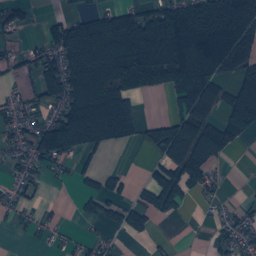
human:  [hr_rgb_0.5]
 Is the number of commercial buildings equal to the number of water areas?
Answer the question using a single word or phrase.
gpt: no

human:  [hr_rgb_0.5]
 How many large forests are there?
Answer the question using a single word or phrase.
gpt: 111

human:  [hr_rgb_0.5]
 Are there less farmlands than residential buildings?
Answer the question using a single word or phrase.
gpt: yes

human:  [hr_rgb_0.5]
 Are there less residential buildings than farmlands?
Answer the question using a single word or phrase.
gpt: no

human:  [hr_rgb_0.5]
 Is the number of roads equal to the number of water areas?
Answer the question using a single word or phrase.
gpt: no

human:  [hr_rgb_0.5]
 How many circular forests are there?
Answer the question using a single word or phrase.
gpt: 0

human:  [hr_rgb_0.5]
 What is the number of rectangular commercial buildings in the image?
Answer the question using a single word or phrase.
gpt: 3

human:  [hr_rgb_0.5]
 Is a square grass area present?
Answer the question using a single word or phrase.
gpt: no

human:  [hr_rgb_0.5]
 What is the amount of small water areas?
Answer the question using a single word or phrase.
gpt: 7

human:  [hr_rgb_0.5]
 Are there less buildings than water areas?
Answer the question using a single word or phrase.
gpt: no

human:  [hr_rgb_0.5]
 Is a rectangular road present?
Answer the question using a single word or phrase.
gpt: yes

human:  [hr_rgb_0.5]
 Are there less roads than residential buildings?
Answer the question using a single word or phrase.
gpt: yes

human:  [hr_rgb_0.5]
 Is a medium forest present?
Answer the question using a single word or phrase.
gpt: yes

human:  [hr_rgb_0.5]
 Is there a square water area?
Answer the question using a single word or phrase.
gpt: yes

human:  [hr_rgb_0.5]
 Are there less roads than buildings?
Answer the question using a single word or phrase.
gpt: yes

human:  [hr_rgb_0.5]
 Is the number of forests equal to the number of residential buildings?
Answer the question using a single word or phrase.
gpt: no

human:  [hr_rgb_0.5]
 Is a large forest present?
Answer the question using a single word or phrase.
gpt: yes

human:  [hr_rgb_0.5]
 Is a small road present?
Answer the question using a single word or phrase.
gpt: yes

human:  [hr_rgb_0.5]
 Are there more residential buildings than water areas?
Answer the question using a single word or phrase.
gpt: yes

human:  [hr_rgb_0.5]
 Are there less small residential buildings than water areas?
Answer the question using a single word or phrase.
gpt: no

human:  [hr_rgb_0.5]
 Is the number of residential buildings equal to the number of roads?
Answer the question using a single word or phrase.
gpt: no

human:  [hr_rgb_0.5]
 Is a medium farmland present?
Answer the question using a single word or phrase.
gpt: yes

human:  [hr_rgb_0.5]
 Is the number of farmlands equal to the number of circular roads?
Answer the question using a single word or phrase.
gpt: no

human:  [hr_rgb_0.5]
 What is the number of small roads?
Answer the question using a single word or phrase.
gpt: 193

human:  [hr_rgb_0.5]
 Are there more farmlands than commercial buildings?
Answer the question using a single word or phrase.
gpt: yes

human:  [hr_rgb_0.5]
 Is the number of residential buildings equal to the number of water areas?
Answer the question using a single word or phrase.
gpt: no

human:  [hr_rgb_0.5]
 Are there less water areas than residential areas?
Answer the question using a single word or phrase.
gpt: yes

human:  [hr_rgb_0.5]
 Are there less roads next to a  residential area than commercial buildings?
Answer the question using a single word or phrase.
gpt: no

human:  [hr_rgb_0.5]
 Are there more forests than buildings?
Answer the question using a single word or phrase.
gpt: no

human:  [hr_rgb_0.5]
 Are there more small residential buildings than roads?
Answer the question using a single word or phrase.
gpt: yes

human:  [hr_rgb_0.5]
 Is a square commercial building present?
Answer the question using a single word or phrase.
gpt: no

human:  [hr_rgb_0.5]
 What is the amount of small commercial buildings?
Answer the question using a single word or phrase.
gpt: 4

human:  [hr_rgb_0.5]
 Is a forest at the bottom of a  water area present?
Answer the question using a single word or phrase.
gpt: yes

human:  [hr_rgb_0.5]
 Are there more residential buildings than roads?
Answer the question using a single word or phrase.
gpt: yes

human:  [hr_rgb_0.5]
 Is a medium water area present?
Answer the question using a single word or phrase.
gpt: no

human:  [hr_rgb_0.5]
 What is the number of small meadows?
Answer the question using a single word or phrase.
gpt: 0